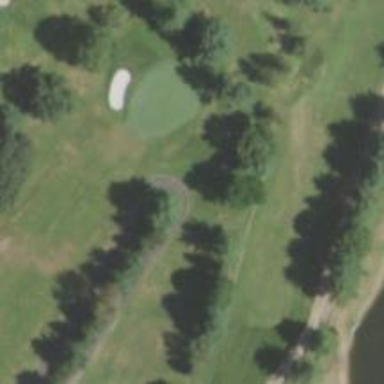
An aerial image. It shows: Service road designated as golf cart path.